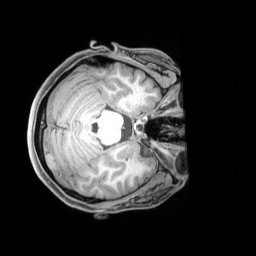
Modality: T1w
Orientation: axial
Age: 20
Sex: female
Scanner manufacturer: siemens
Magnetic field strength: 3 T
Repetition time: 1.97 s
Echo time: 0.00206 s